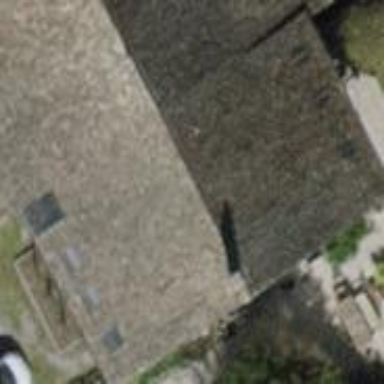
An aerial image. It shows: Gabled roof farm building.